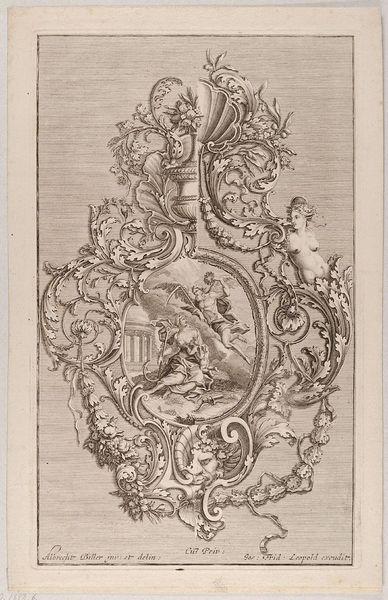
Titel: Blatt aus der Folge 'Wandschilder, Friese, Tischplatte und Tisch für getriebene Silberarbeit'
Künstler: Albrecht Biller
Standort: Hamburg
Institution: Museum für Kunst und Gewerbe Hamburg
Schlagwörter: blätter, nackt, blumen, frau, barock, geschichte, oval, vase, papier, grafik, graphik, kartusche, fotografie, photographie, maske, druckgraphik, druckgrafik, stich, ranke, girlanden, laubwerk, blattwerk, venus, tempel, muschel, götterbote, emblem, kupferstich, urne, cupido, groteske, bandelwerk, saturn, reproduktionen, berain, barockzeit, barockzeitalter, blumengewinde, druckerzeugnisse, pflanzenornamente, blüte, ornamentstich, vorlageblätter, schotenwerk